Interaction volume radius: 10 \u00c5
Interaction volume height: 25 \u00c5
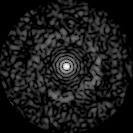
Disorder parameter: 0.8149